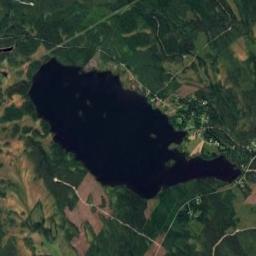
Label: lake